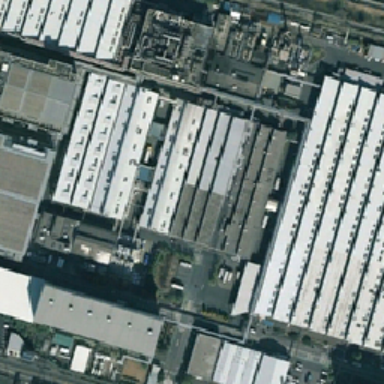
Many green plants are planted near the factory .